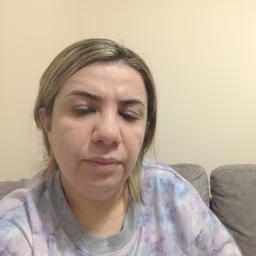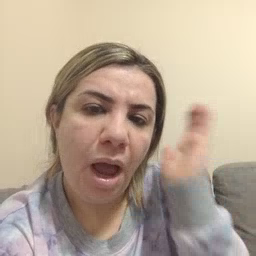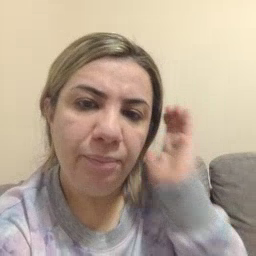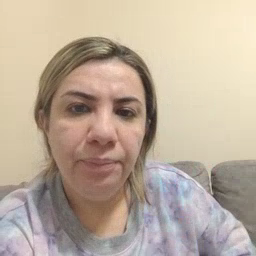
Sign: bed